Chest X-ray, AP view. Patient: 62 years old, sex M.
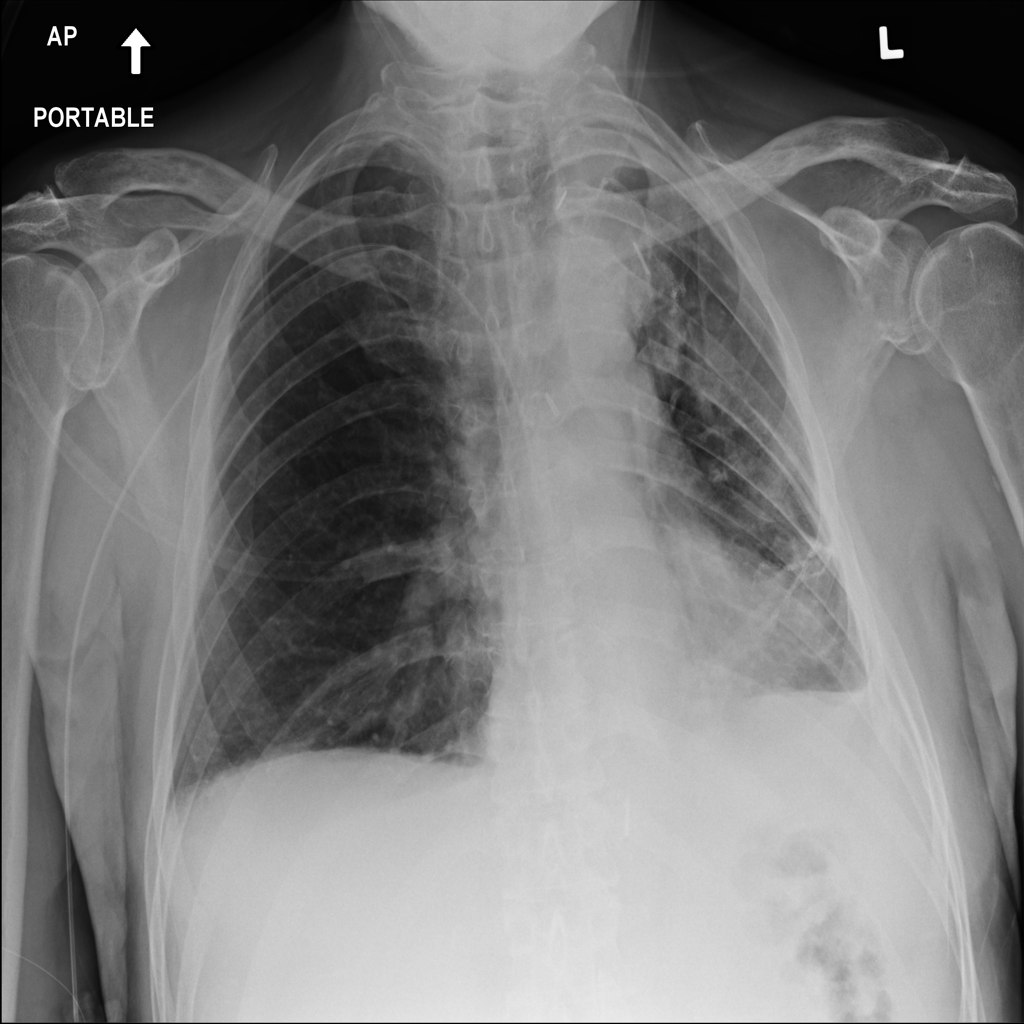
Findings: No Finding